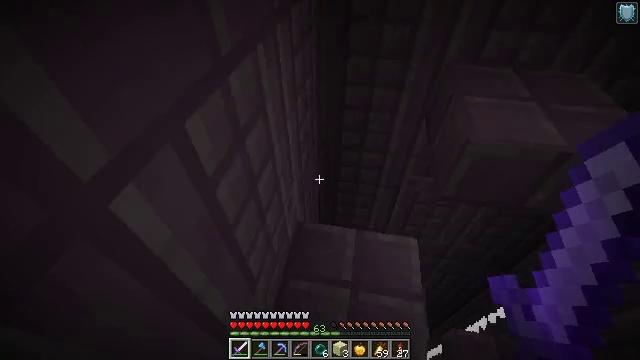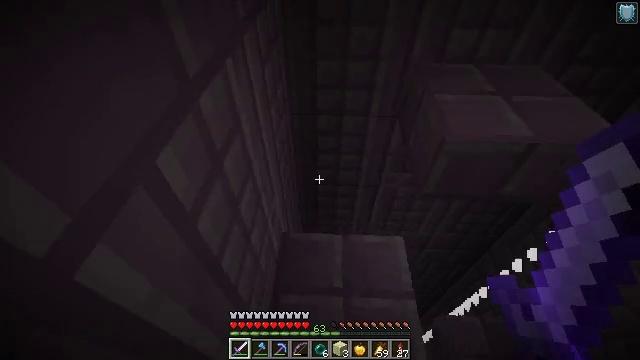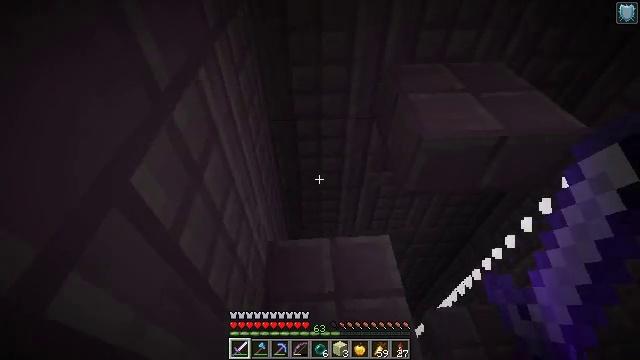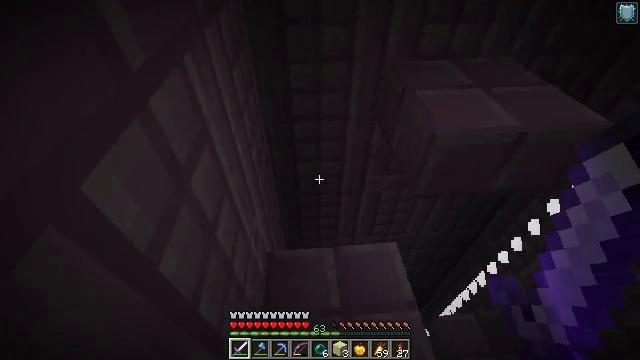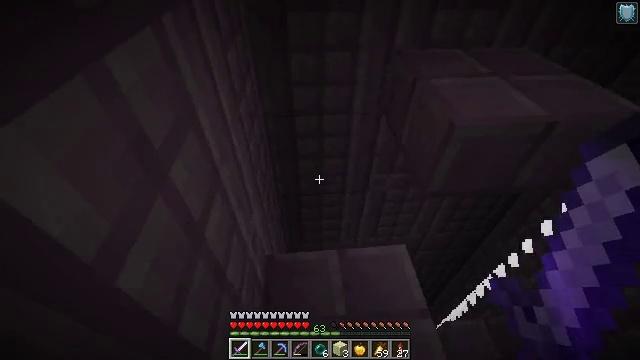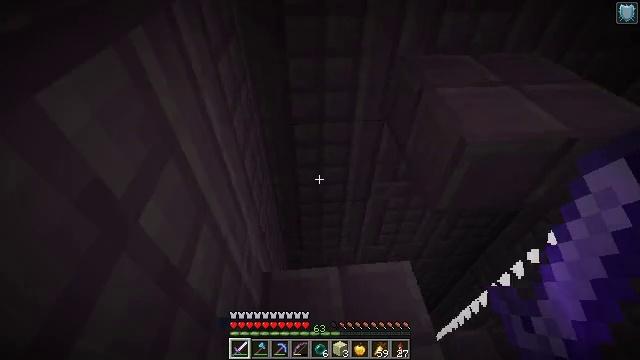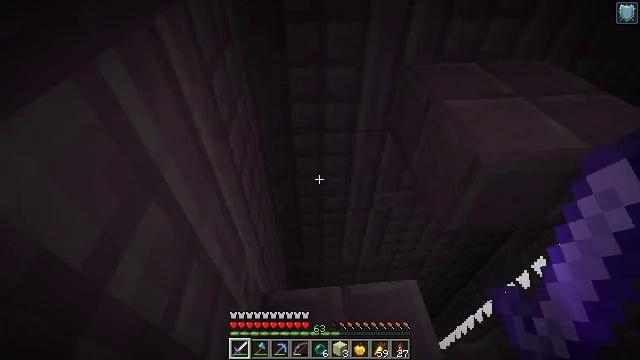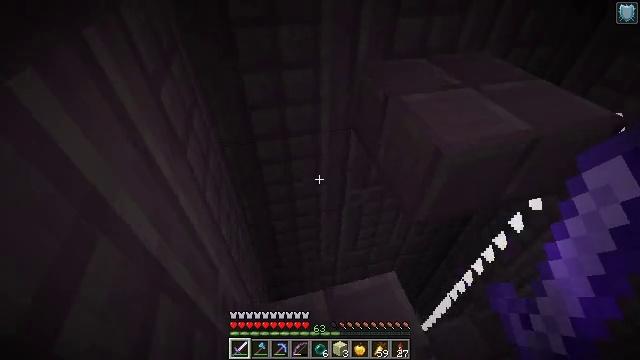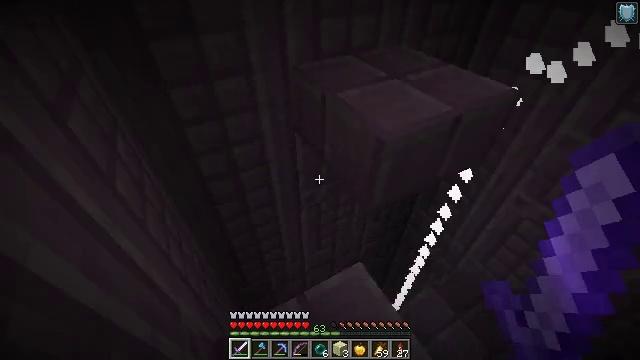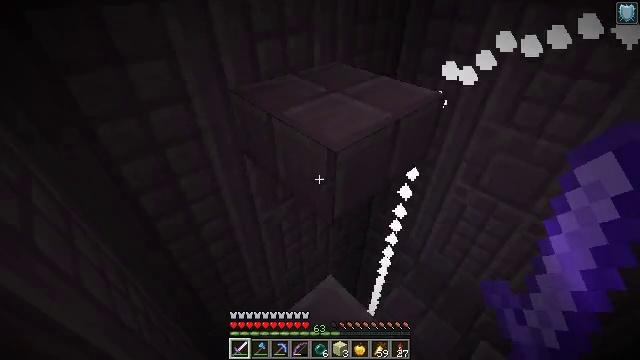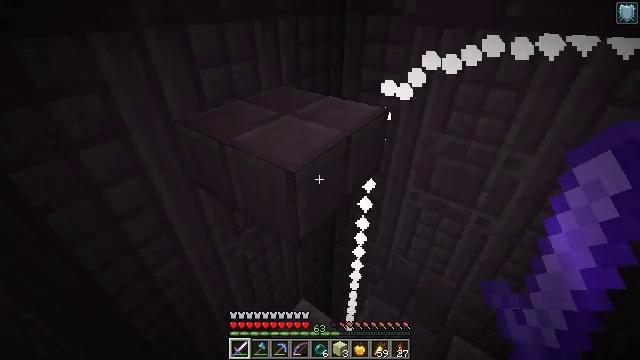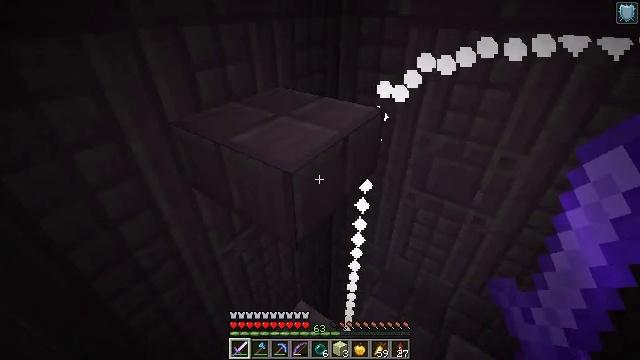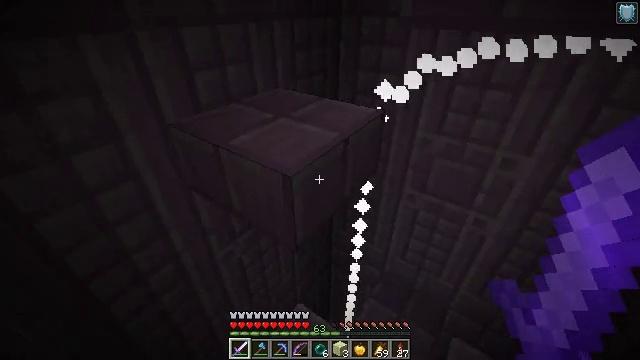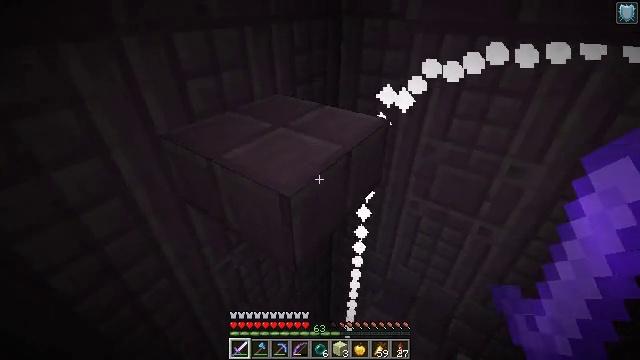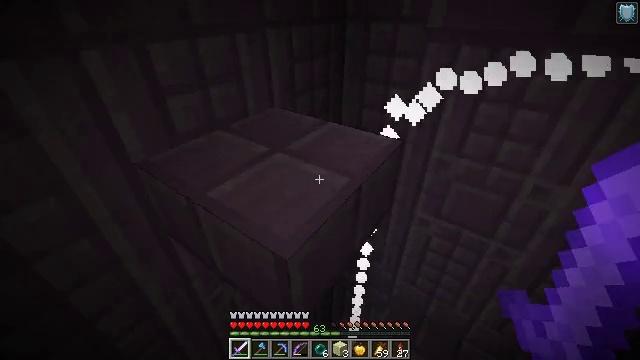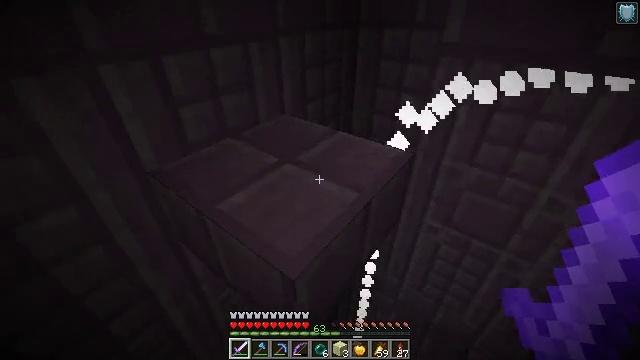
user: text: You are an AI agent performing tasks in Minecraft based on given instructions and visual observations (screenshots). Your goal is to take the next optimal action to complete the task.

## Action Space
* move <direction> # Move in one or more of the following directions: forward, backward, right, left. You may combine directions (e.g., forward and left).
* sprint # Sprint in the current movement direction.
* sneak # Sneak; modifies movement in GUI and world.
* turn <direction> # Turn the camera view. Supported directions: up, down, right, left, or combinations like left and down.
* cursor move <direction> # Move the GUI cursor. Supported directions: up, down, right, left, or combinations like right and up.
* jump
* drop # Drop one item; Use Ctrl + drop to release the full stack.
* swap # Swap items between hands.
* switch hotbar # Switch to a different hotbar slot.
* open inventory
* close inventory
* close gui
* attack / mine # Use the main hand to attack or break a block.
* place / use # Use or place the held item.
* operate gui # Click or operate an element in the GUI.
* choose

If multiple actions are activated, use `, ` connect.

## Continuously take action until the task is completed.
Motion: motion action
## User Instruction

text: Obtain a purpur slab from the End.
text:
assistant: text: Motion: move forward, turn right
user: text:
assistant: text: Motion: move forward, turn right
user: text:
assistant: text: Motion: move forward, turn right and up
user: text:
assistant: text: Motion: move forward
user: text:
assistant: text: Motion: no_op
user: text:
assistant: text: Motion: no_op
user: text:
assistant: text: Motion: turn right
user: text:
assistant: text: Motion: turn right
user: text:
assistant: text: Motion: turn right and up
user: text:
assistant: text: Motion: turn right and up
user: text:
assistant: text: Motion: no_op
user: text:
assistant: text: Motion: move forward
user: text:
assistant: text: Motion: move forward
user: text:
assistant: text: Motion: move forward
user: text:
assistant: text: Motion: move forward, turn left, jump
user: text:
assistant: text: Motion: move forward, turn left, jump
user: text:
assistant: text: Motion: move forward, turn left and down, jump
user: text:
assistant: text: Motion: move forward
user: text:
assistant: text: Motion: move forward and move left
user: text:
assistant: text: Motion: move forward and move left, turn right
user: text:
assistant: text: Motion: move forward and move left, turn right and up
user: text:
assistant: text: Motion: move forward, turn right and up
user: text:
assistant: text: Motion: turn right and up
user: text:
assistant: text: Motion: turn right and up
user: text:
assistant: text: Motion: turn left
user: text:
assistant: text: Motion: move left
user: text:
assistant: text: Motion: move left
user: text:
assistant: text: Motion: move left, turn right and up
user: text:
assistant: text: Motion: turn right and up
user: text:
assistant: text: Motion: turn right and up